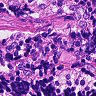
Metastatic tissue present: no